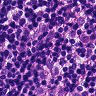
Metastatic tissue present: yes